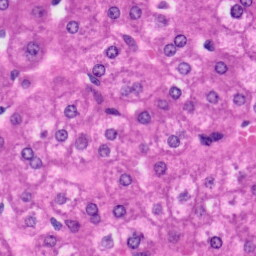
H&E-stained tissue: Liver